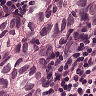
Metastatic tissue present: yes